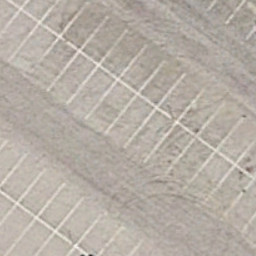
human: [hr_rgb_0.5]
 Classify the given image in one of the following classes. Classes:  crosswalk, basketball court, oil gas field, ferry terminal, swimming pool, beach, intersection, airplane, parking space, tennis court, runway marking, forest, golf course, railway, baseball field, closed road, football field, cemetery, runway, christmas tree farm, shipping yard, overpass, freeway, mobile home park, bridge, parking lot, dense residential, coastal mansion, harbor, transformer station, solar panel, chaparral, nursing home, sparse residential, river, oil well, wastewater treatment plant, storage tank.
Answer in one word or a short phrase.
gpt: parking space